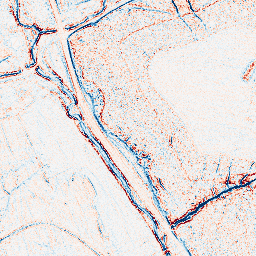
Category: edge_preserving
Decomposition family: bilateral
Decomposition parameters: d: 5
sigma_color: 150
sigma_space: 75
Upsampling method: cubic_catmull_rom
Upsampling parameters: scale: 4
Upsampling scale: 4